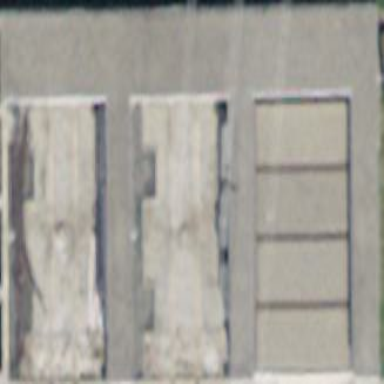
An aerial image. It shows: Industrial building.